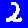
Digit: 2